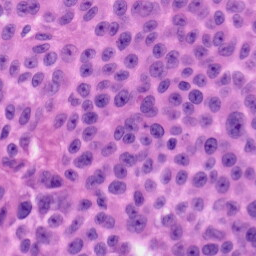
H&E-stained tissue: Skin